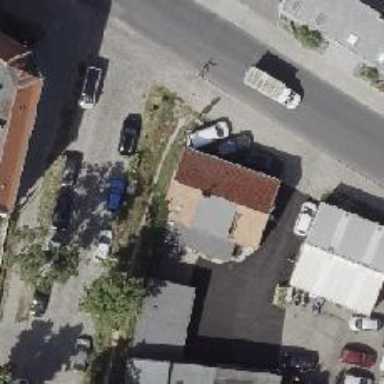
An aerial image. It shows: Shop that sells cars.